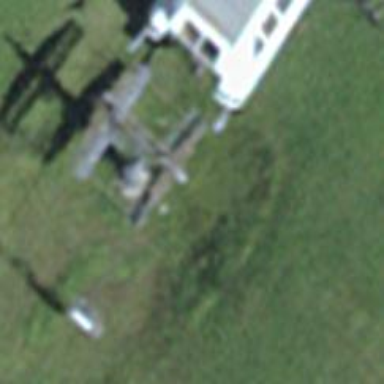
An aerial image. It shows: Pylon used for aerialway.